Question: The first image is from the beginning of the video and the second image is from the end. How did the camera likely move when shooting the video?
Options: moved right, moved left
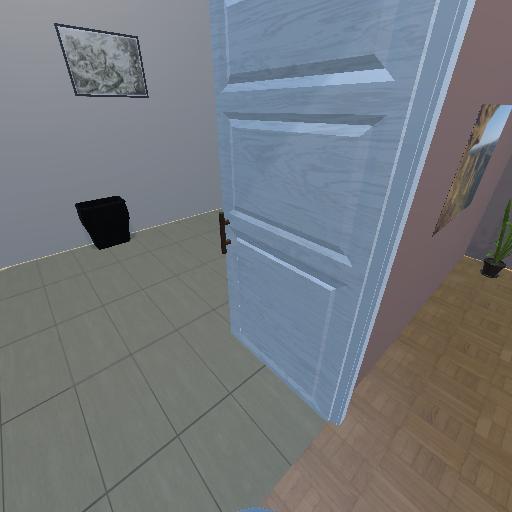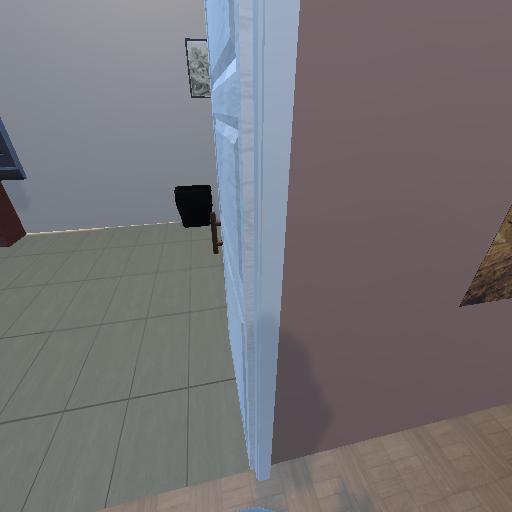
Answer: moved right